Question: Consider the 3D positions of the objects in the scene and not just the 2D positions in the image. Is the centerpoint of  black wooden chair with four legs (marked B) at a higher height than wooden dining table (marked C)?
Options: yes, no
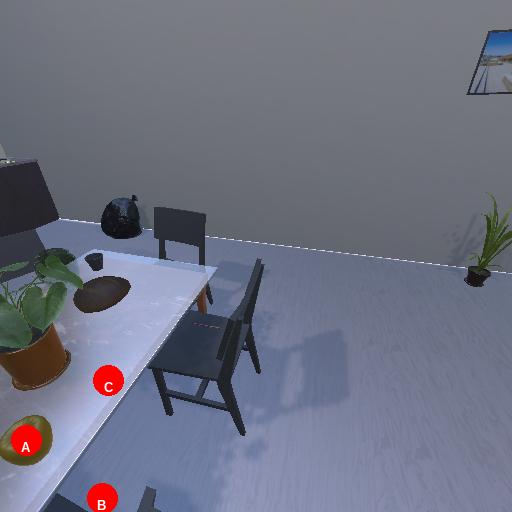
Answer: yes